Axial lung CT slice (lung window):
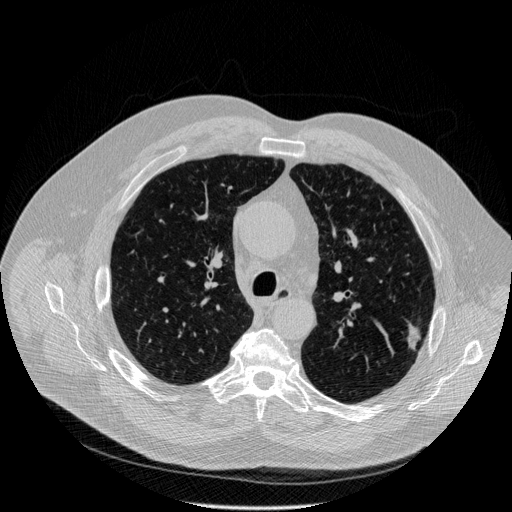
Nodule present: yes
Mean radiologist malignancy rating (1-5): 4